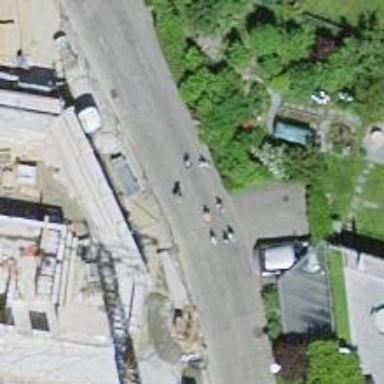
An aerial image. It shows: Residential road with asphalt surface and no sidewalks.